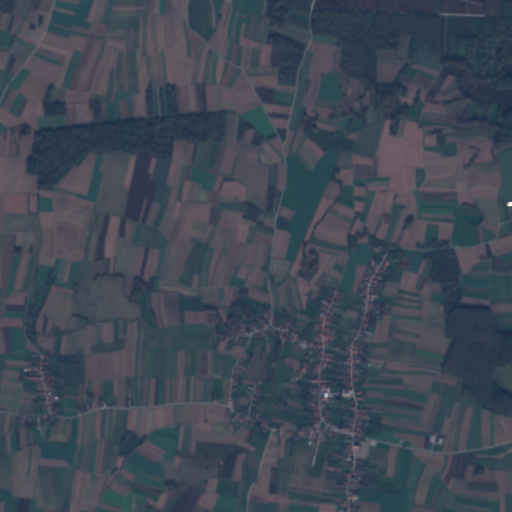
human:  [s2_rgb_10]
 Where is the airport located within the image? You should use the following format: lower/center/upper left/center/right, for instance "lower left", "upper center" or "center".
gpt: The airport is located in the center right of the image.
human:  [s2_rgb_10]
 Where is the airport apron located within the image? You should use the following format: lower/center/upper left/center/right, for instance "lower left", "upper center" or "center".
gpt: The airport apron is located in the center right of the image.
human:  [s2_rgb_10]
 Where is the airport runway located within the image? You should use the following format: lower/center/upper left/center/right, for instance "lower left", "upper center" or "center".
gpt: The airport runway is located in the center right of the image.
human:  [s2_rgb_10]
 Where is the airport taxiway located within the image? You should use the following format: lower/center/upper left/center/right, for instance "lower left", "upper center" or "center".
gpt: The airport taxiway is located in the center right of the image.
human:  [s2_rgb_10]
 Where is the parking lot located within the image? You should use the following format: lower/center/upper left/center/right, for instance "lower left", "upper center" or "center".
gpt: The parking lot is located in the lower right of the image.
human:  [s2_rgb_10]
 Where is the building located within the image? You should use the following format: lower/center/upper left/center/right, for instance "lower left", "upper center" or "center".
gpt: There is no building in the image.